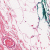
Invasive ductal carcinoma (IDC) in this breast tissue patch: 0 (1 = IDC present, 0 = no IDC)